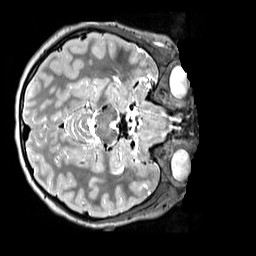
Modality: T2w
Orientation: axial
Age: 10
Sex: female
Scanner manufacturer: siemens
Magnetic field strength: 3 T
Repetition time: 3.2 s
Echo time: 0.408 s